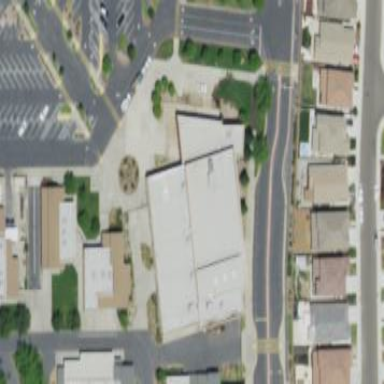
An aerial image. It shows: School building.